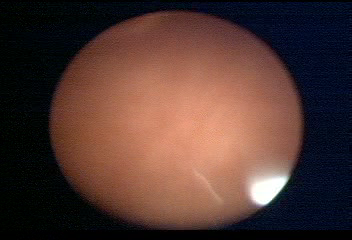
Modality: WLC
Class: Normal mucosa
Bladder cancer association: No